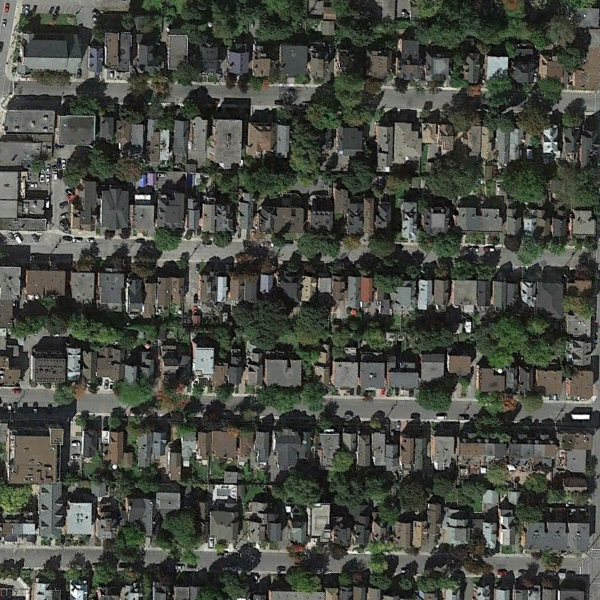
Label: DenseResidential